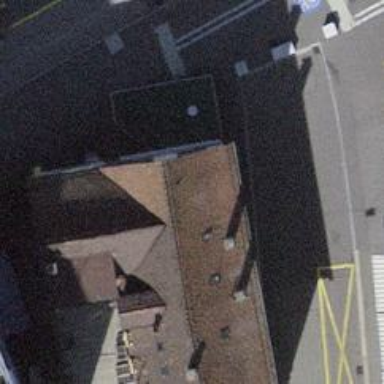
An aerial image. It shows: Restaurant.